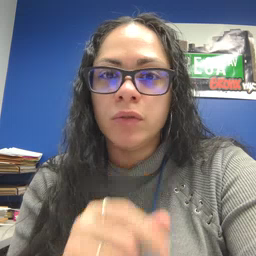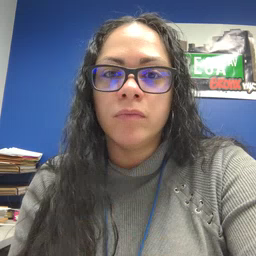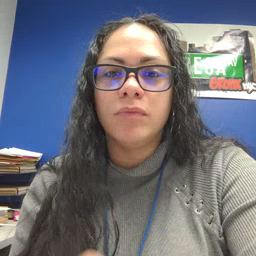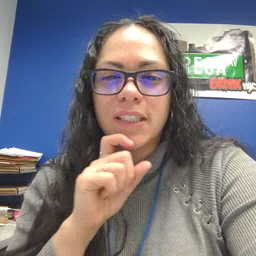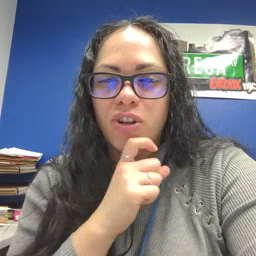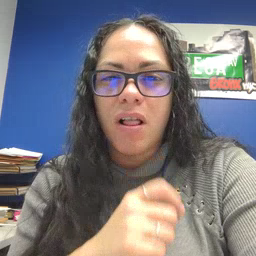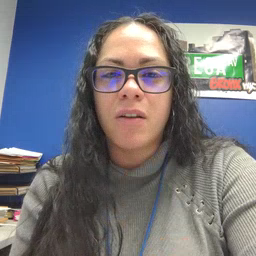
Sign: cereal